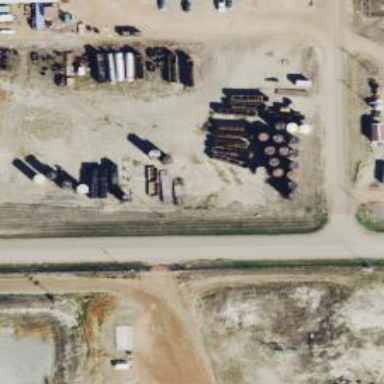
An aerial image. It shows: Storage tank that is man-made.